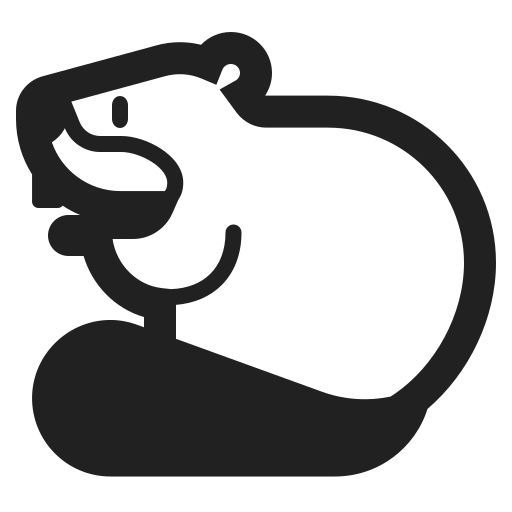
beaver high contrast